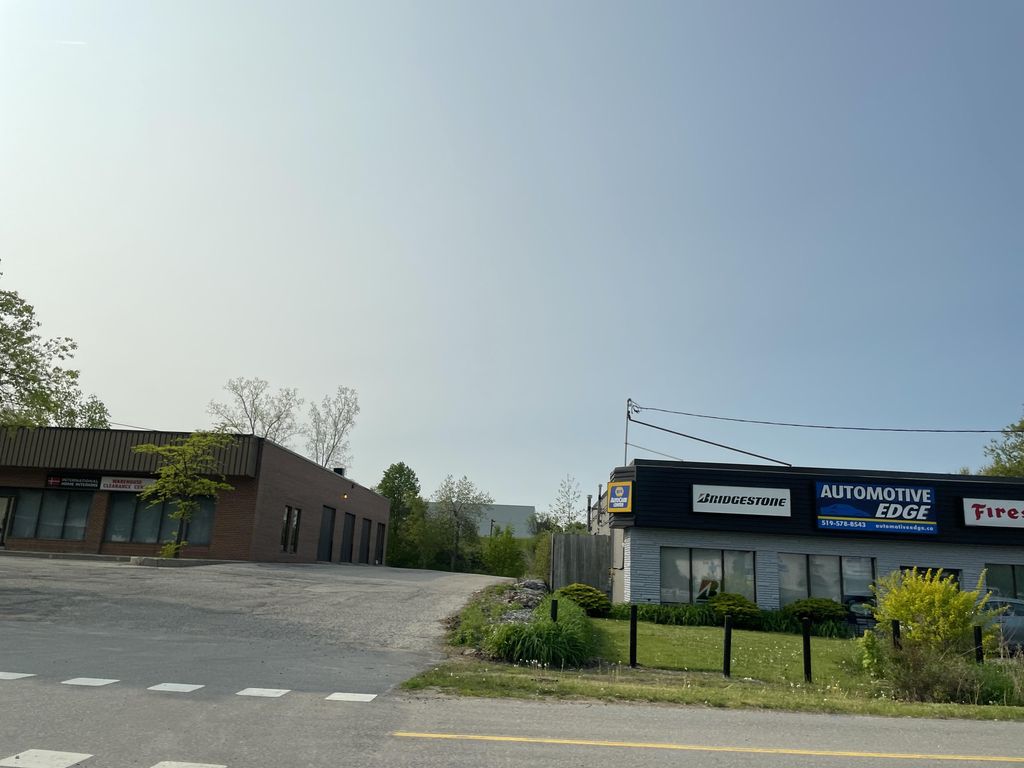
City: kitchener-waterloo